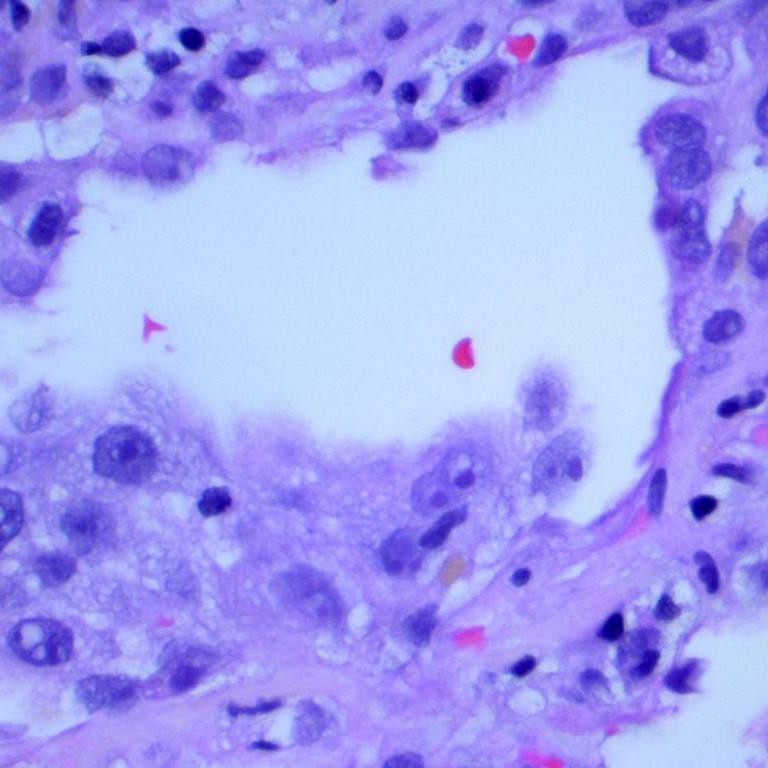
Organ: lung
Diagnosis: adenocarcinomas